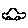
Label: car